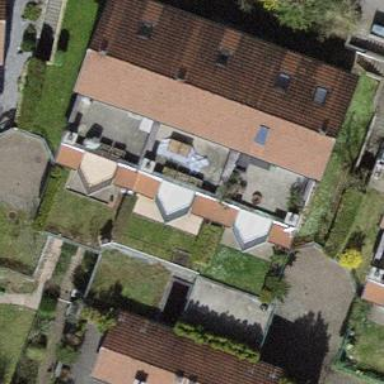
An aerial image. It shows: Terrace building.